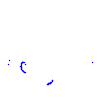
Particle: kaon